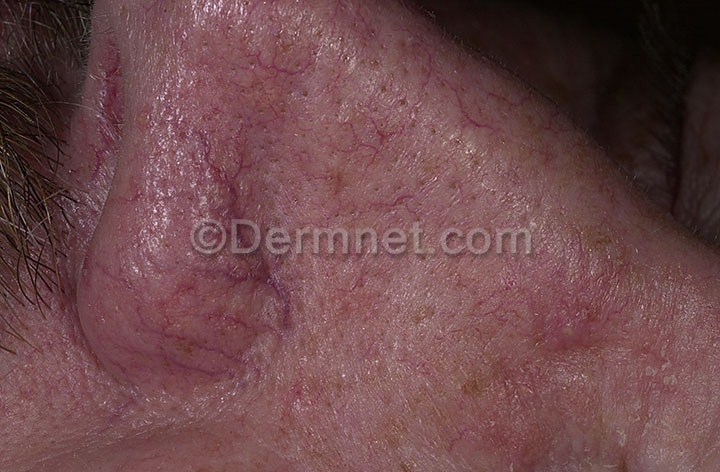
Disease: Vascular Tumors